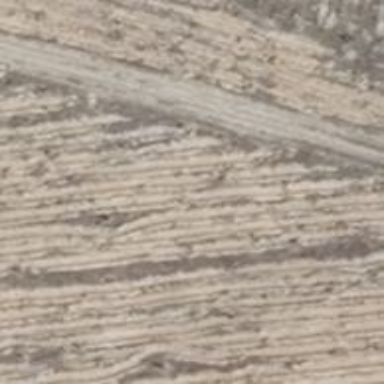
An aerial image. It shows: Sandy track with grade 5 tracktype.